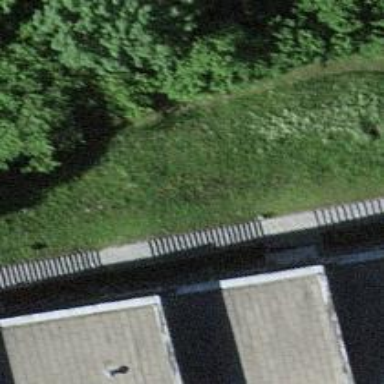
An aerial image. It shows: Footway along the road.